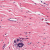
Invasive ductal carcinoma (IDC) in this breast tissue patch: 0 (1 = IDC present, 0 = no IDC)